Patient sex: M
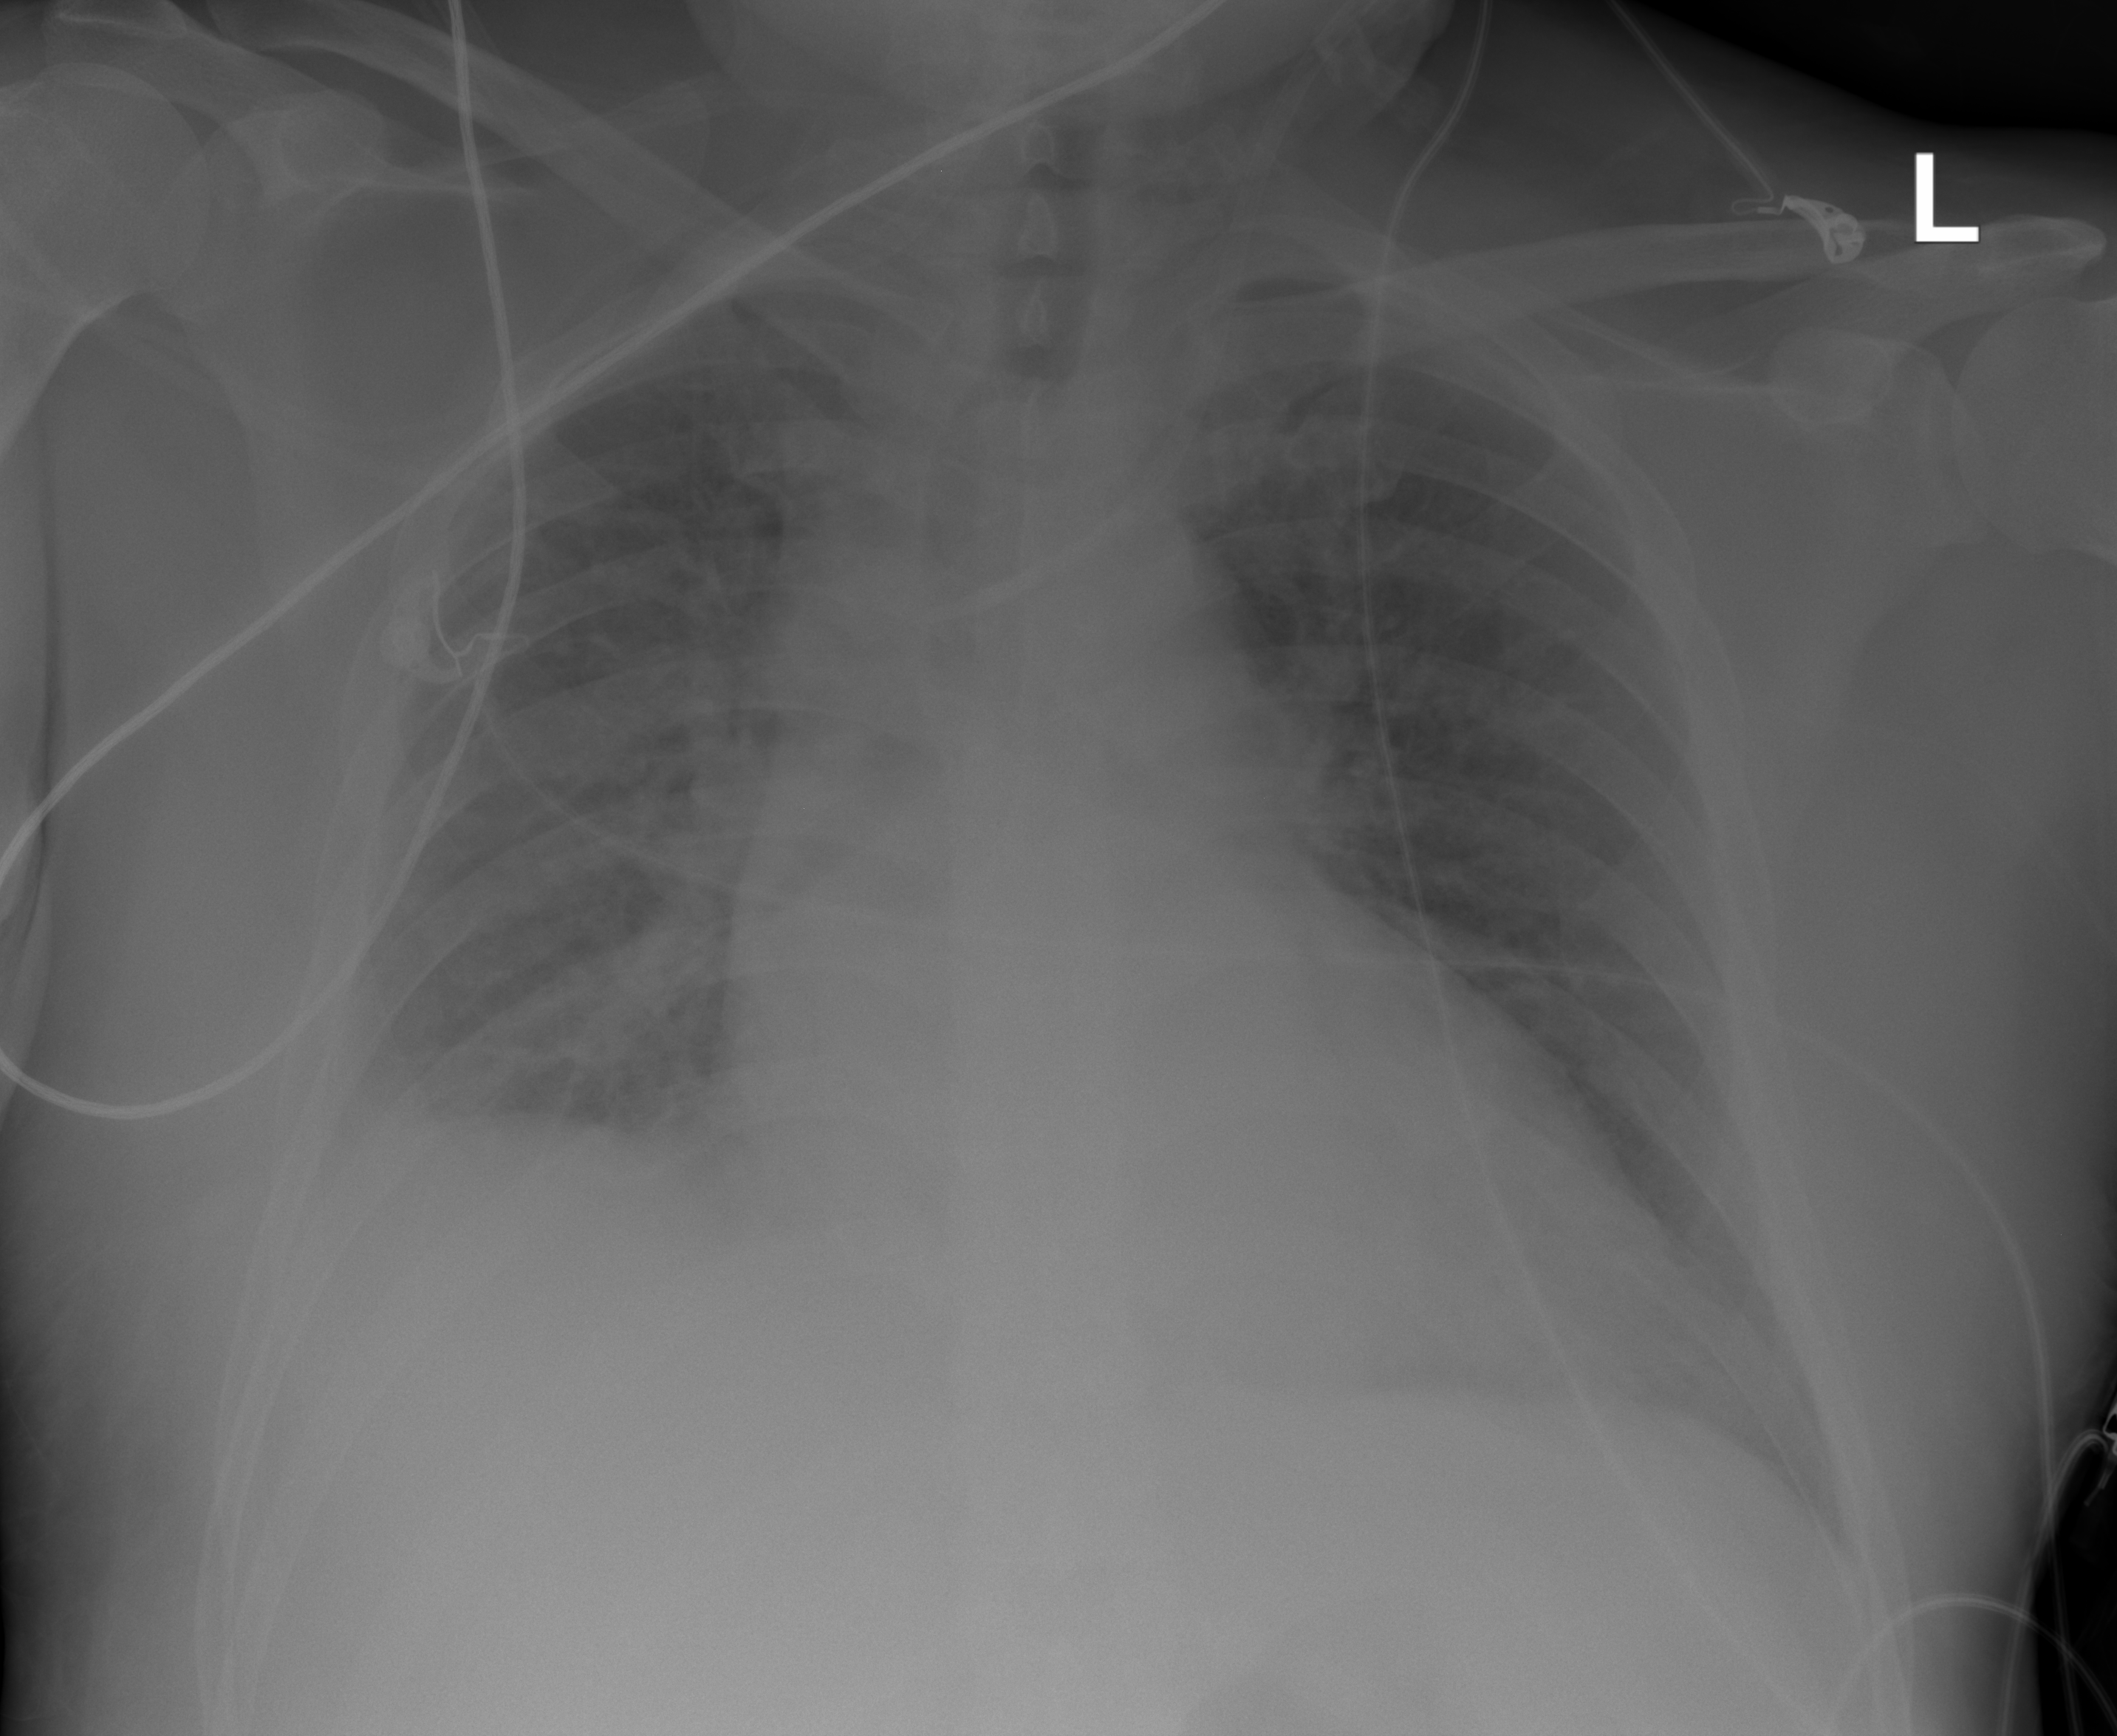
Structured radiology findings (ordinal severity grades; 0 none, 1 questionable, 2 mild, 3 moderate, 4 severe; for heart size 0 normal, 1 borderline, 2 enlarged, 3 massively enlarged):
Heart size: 2
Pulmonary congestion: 2
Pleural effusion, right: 2
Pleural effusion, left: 0
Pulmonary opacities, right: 2
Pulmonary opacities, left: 0
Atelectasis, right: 2
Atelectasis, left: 0